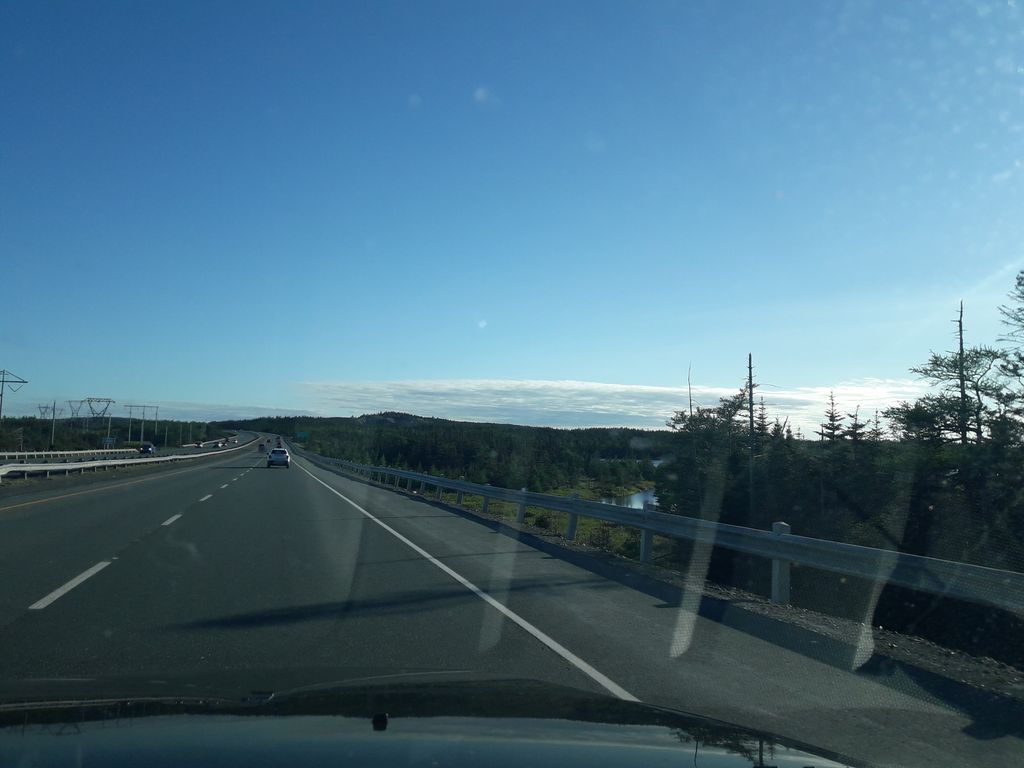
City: st_johns